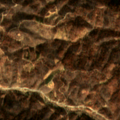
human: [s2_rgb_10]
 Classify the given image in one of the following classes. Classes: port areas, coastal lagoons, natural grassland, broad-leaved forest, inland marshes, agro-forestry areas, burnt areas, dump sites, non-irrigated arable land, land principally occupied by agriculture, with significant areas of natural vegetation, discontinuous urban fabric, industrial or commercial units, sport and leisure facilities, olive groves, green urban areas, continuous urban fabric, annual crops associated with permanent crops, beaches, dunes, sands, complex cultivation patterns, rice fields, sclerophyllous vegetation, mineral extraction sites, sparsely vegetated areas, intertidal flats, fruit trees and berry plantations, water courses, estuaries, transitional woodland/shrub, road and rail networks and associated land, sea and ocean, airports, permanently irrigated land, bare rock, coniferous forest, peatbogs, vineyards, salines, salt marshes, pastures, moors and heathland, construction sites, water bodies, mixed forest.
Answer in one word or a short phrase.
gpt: coniferous forest, mixed forest